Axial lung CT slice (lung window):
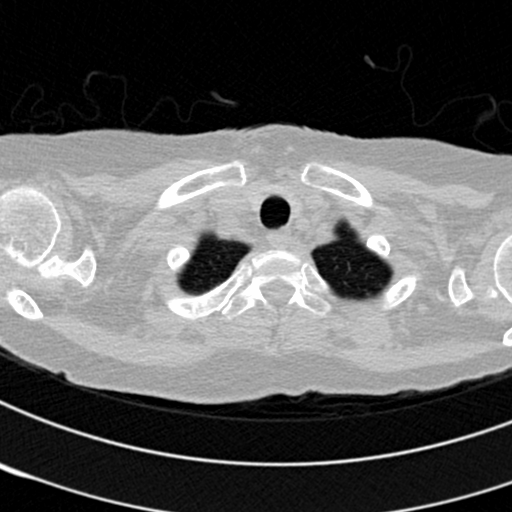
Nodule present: no